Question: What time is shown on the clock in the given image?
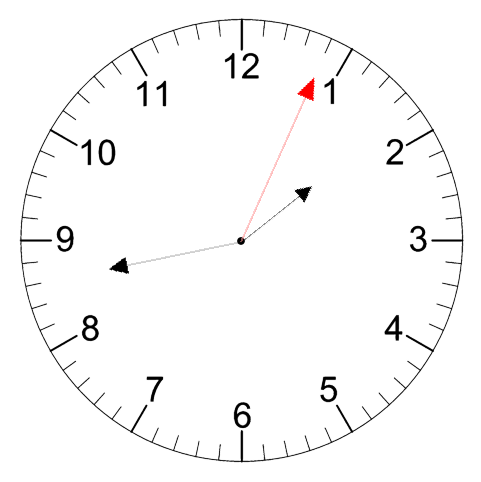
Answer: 01:43:04